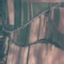
Label: PermanentCrop